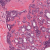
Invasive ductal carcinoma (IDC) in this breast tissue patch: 0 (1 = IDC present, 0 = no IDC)